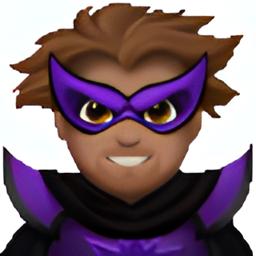
Name: man supervillain medium skin tone
Emoji: 🦹🏽‍♂️
Group: People & Body
Sub-group: person-fantasy